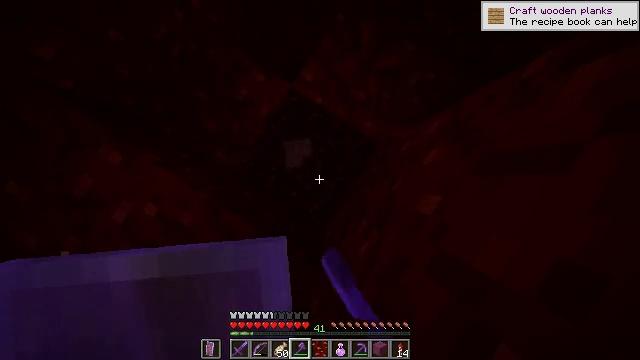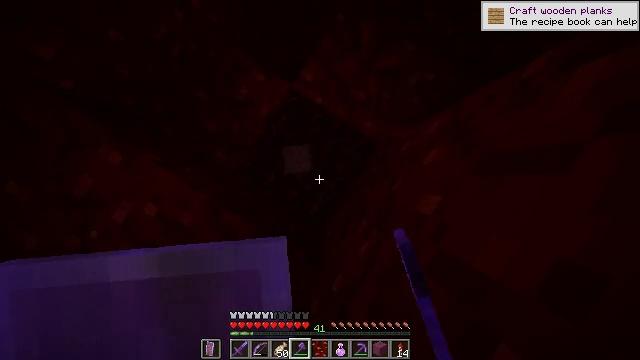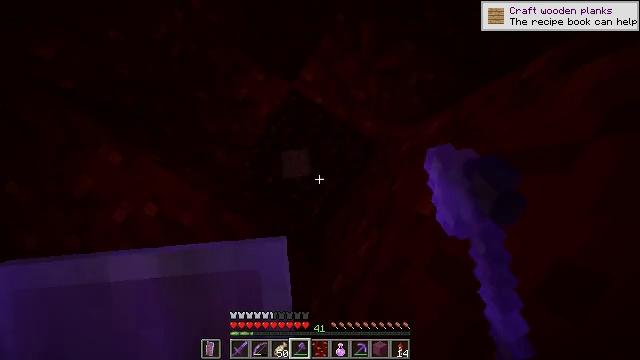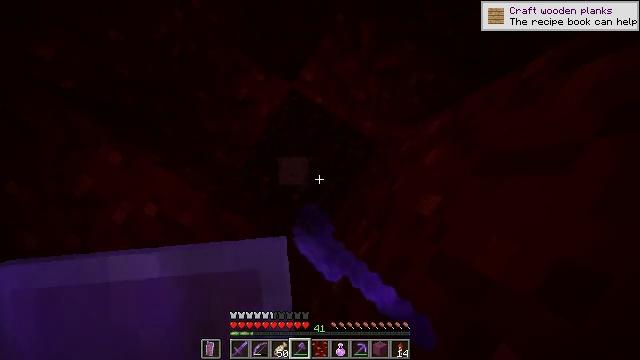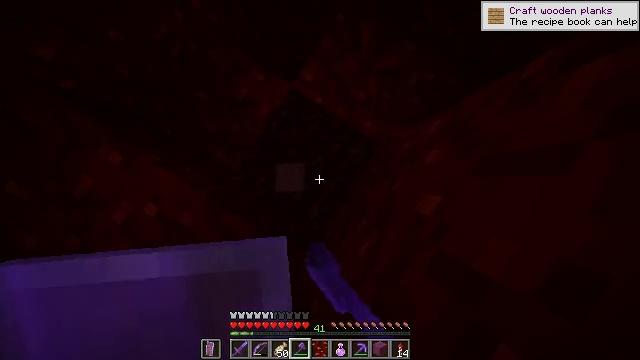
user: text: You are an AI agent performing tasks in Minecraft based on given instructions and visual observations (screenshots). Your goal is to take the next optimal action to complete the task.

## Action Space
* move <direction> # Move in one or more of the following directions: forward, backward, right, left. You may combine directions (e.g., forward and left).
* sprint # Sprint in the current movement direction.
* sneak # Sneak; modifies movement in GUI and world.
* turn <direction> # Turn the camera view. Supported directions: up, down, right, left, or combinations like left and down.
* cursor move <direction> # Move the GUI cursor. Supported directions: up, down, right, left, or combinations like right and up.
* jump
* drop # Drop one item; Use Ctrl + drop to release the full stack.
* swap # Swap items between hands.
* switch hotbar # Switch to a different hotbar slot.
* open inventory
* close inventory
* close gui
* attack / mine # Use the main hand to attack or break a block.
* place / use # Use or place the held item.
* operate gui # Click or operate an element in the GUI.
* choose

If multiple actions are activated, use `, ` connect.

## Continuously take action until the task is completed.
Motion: motion action
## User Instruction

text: Chop crimson stem from the tree.
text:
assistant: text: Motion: attack / mine
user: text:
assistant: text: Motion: attack / mine
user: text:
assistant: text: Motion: attack / mine
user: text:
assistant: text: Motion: attack / mine
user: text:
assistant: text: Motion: attack / mine